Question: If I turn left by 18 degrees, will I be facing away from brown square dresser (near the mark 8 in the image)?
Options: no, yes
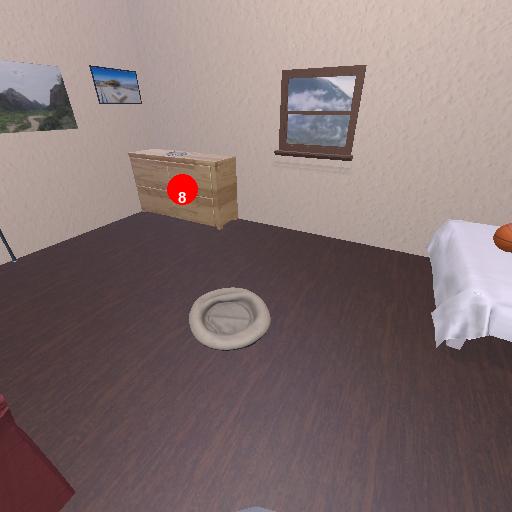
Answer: no